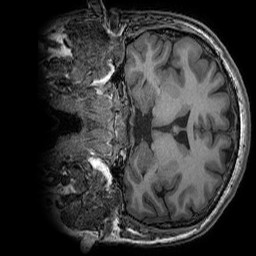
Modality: T1w
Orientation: coronal
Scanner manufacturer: ge
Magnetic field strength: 3 T
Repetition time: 0.008156 s
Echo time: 0.00318 s